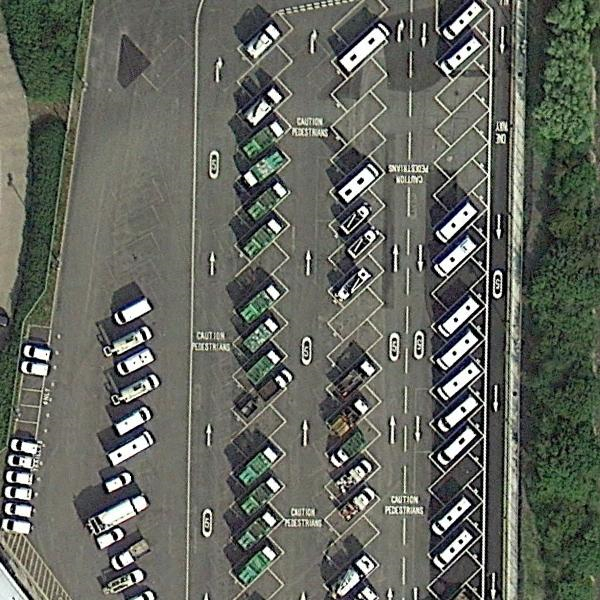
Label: Parking